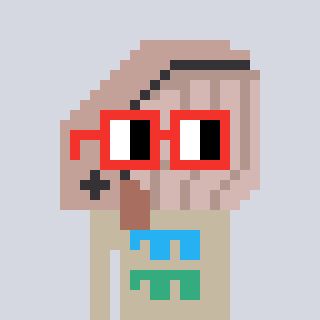
a pixel art character with square red glasses, a whale-shaped head and a bege-colored body on a cool background